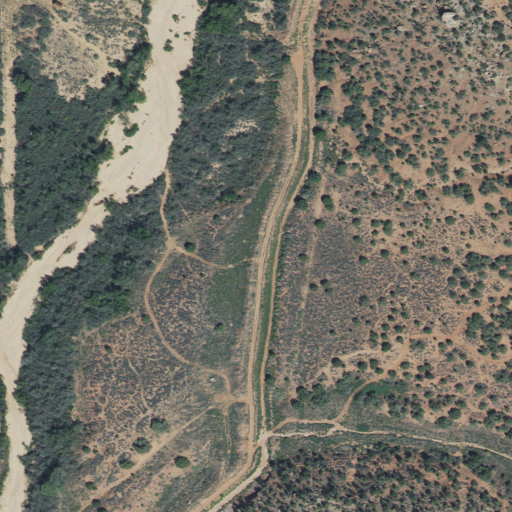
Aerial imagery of valley in Utah named Skunk Canyon containing shrub, evergreen forest, barren land, and cultivated crops